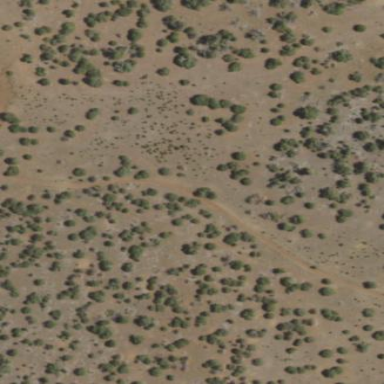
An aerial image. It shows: Area covered in scrub vegetation.